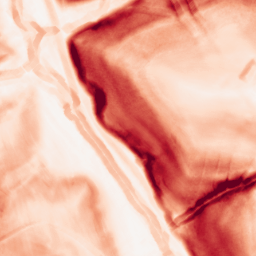
Category: morphological
Decomposition family: morphological_gradient
Decomposition parameters: size: 5
shape: diamond
Upsampling method: linear_exact
Upsampling parameters: scale: 8
Upsampling scale: 8